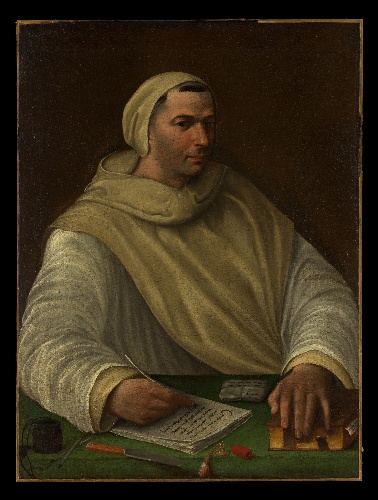
Title: Portrait of an Olivetan Monk
Artist: Baldassare Tommaso Peruzzi
Artist bio: Italian, Ancaiano 1481–1536 Rome
Object type: Painting
Classification: Paintings
Medium: Oil on canvas
Dimensions: 38 1/4 x 28 5/8 in. (97.2 x 72.7 cm)
Department: European Paintings
Credit line: Gift of Mrs. Charles Wrightsman, 1986
Accession year: 1986
Repository: Metropolitan Museum of Art, New York, NY
Tags: Men|Portraits|Monks|Writing